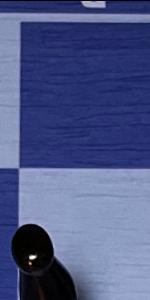
Label: Empty